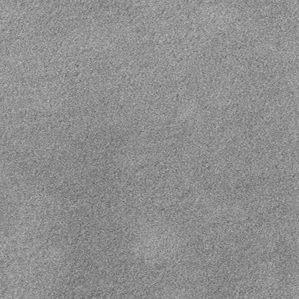
Label: frost